Field crop: maize
Growth stage: 2
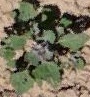
Species: chenopodium